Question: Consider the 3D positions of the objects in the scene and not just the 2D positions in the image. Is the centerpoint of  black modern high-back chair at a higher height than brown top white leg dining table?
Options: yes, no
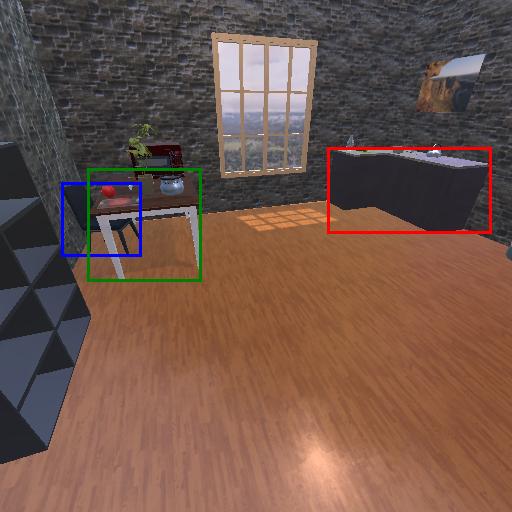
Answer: yes